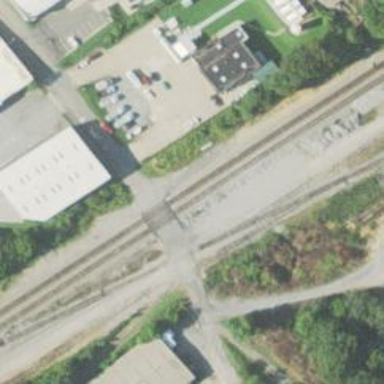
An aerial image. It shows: Abandoned railway.